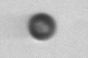
Label: bead